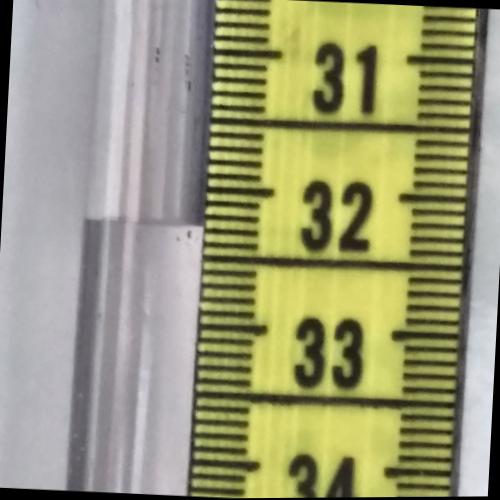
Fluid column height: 32.3 cm